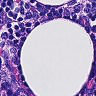
Metastatic tissue present: no